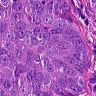
Metastatic tissue present: yes